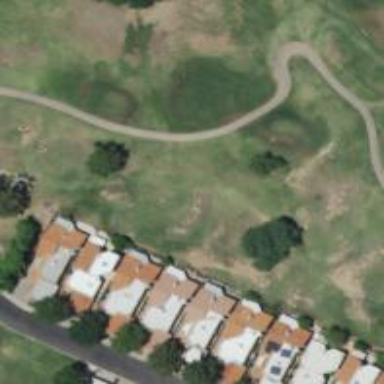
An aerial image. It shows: Path used for both walking and golf.